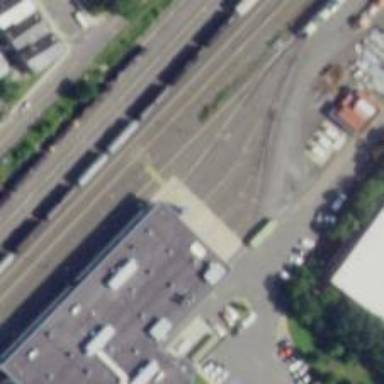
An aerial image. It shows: Railway service station.